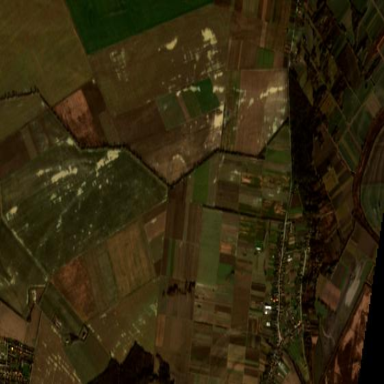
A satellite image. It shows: View of farmland.